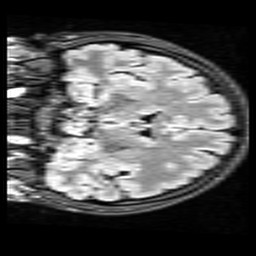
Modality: FLAIR
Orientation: coronal
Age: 24
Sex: female
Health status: healthy
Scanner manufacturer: siemens
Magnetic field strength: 3 T
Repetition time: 9 s
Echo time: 0.088 s